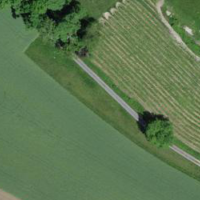
EUNIS habitat code: 52
Species observed at this site:
Filipendula ulmaria